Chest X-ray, PA view. Patient: 52 years old, sex F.
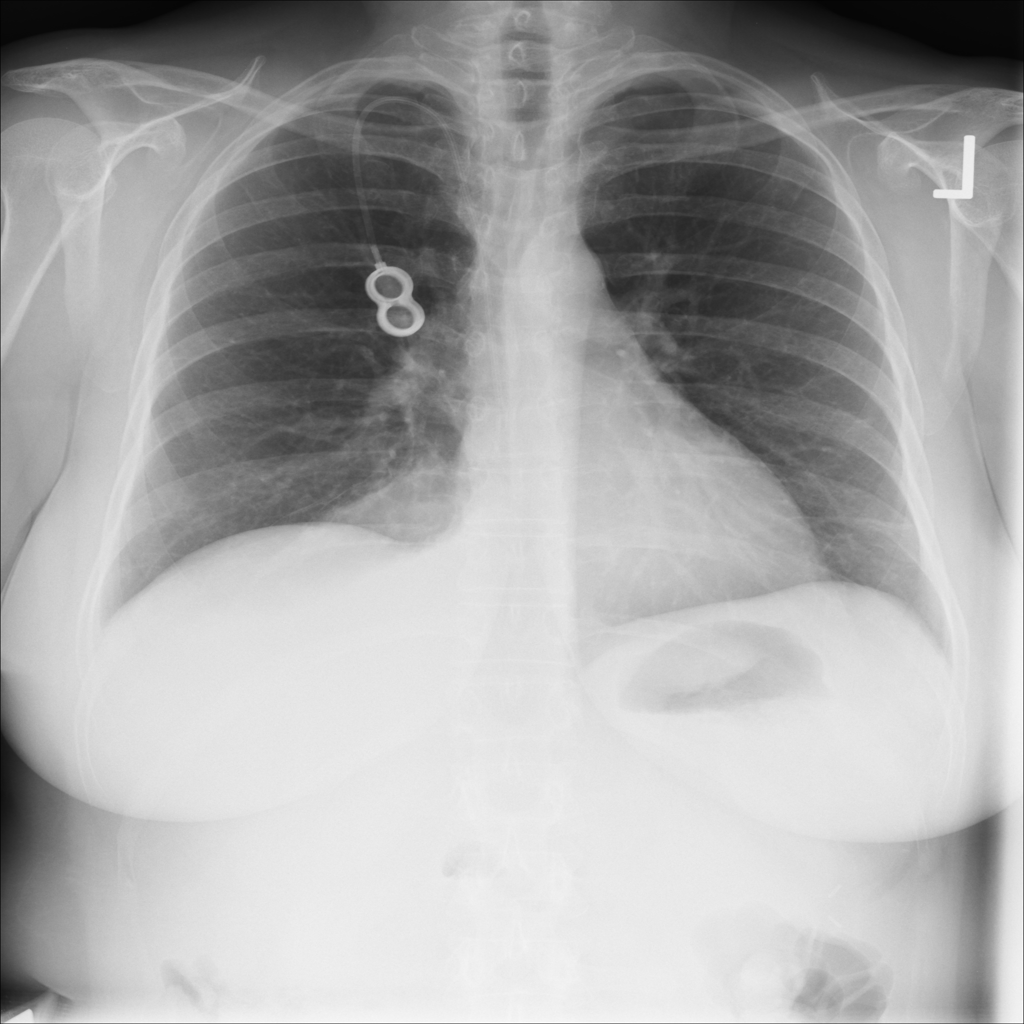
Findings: No Finding